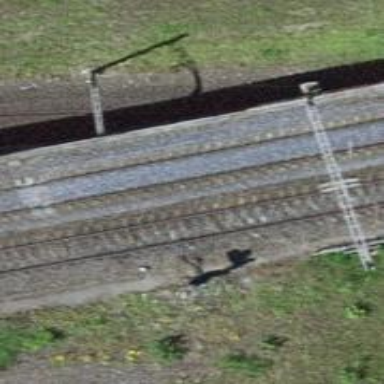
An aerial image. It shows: Railway signal.